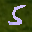
Label: 5